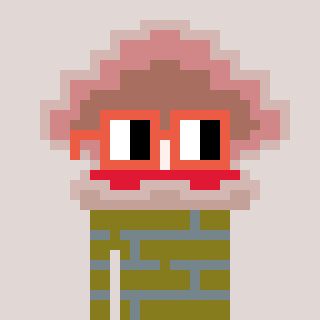
a pixel art character with square orange glasses, a oyster-shaped head and a gunk-colored body on a warm background